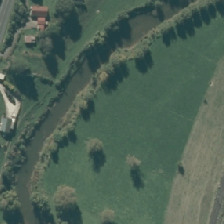
Land cover: deciduous_hardwood